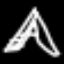
Label: The Eiffel Tower